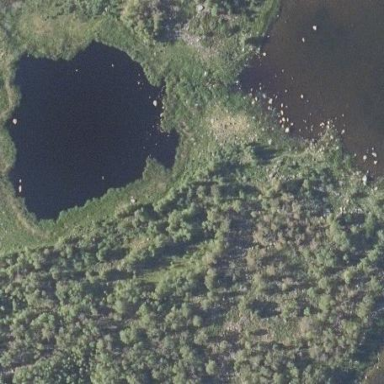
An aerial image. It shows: Lake with natural water.